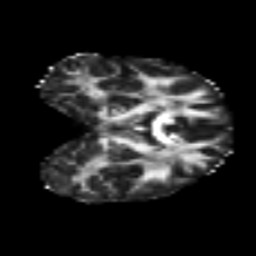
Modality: FA
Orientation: coronal
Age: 33
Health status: ill
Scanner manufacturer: philips
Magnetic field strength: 3 T
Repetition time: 9 s
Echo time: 0.127 s